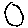
Label: moon